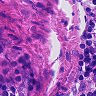
Metastatic tissue present: no